Field crop: maize
Growth stage: 2
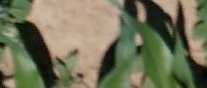
Species: maize